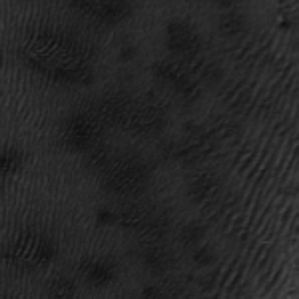
Label: frost